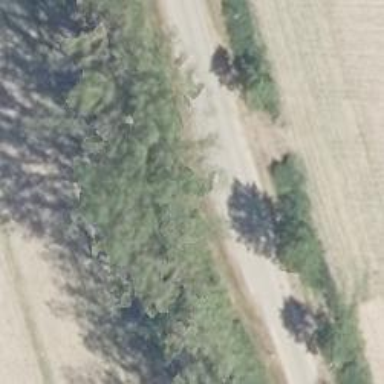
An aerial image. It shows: Row of trees in natural setting.